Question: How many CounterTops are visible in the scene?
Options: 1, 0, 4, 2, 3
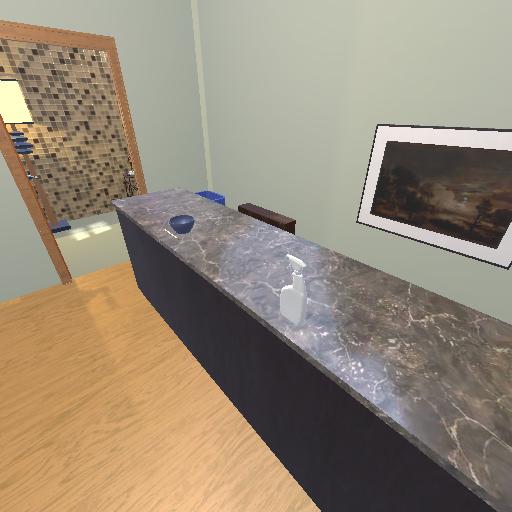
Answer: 1